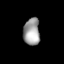
Tissue: lung
Cell type: Epithelial cells
Senescence score: 0.231
Nuclear area (px): 439
Mean DAPI intensity: 157.335